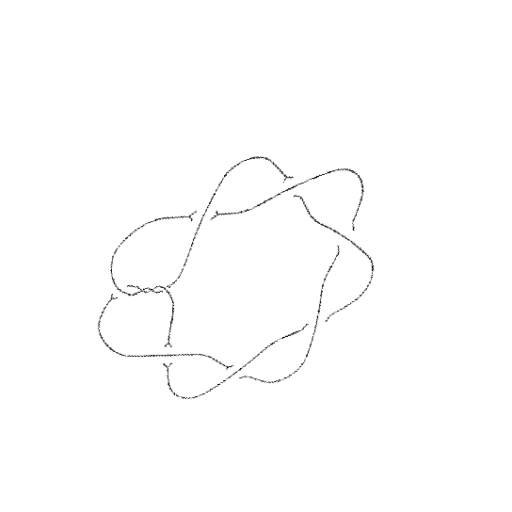
Crossing number: 10